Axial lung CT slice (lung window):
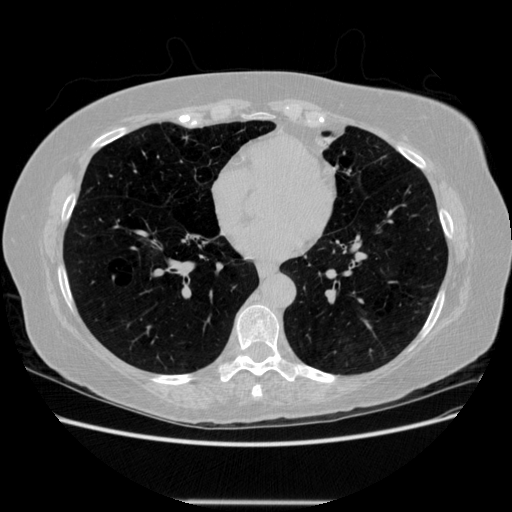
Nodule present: no